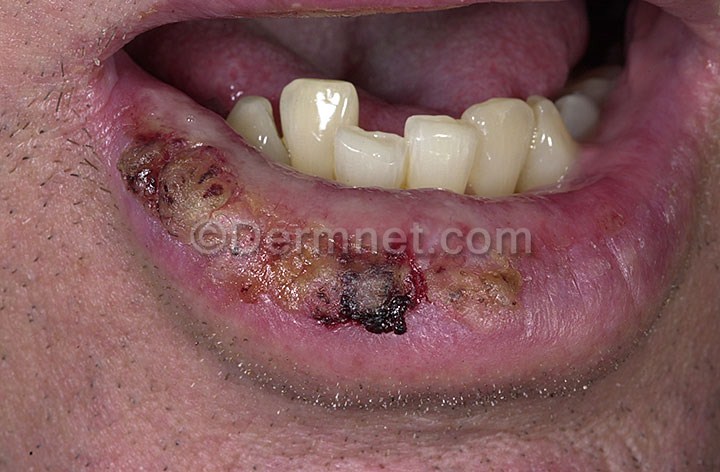
Disease: Warts Molluscum and other Viral Infections